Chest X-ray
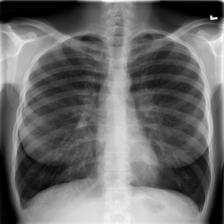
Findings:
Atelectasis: negative
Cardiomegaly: negative
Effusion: negative
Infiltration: negative
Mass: negative
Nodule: negative
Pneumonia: negative
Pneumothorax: negative
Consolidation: negative
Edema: negative
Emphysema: negative
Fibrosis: negative
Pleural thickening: negative
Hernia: negative